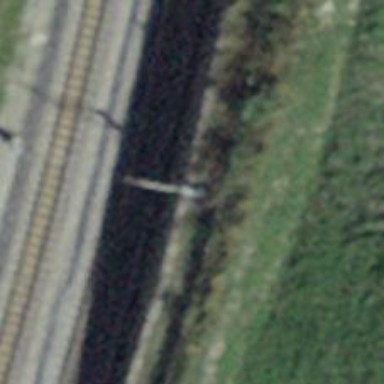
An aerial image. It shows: Catenary mast for power lines.